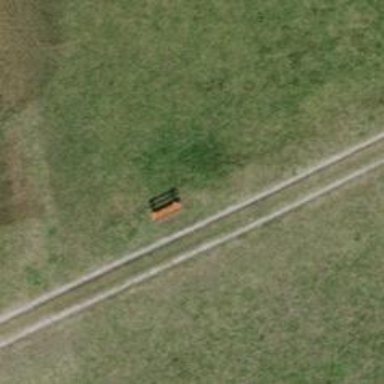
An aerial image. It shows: Bench.